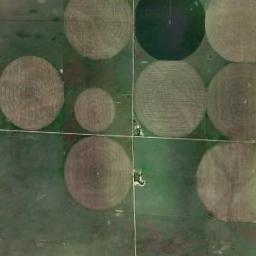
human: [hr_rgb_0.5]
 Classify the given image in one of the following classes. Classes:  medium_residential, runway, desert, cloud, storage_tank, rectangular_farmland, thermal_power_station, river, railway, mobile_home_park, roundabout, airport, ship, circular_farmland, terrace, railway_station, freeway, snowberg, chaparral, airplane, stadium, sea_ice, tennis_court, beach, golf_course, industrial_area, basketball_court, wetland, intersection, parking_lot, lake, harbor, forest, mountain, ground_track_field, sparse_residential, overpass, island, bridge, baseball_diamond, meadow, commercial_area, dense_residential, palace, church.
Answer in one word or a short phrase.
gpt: circular_farmland